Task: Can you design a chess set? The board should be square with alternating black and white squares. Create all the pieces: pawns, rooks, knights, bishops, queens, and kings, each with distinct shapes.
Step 2968:
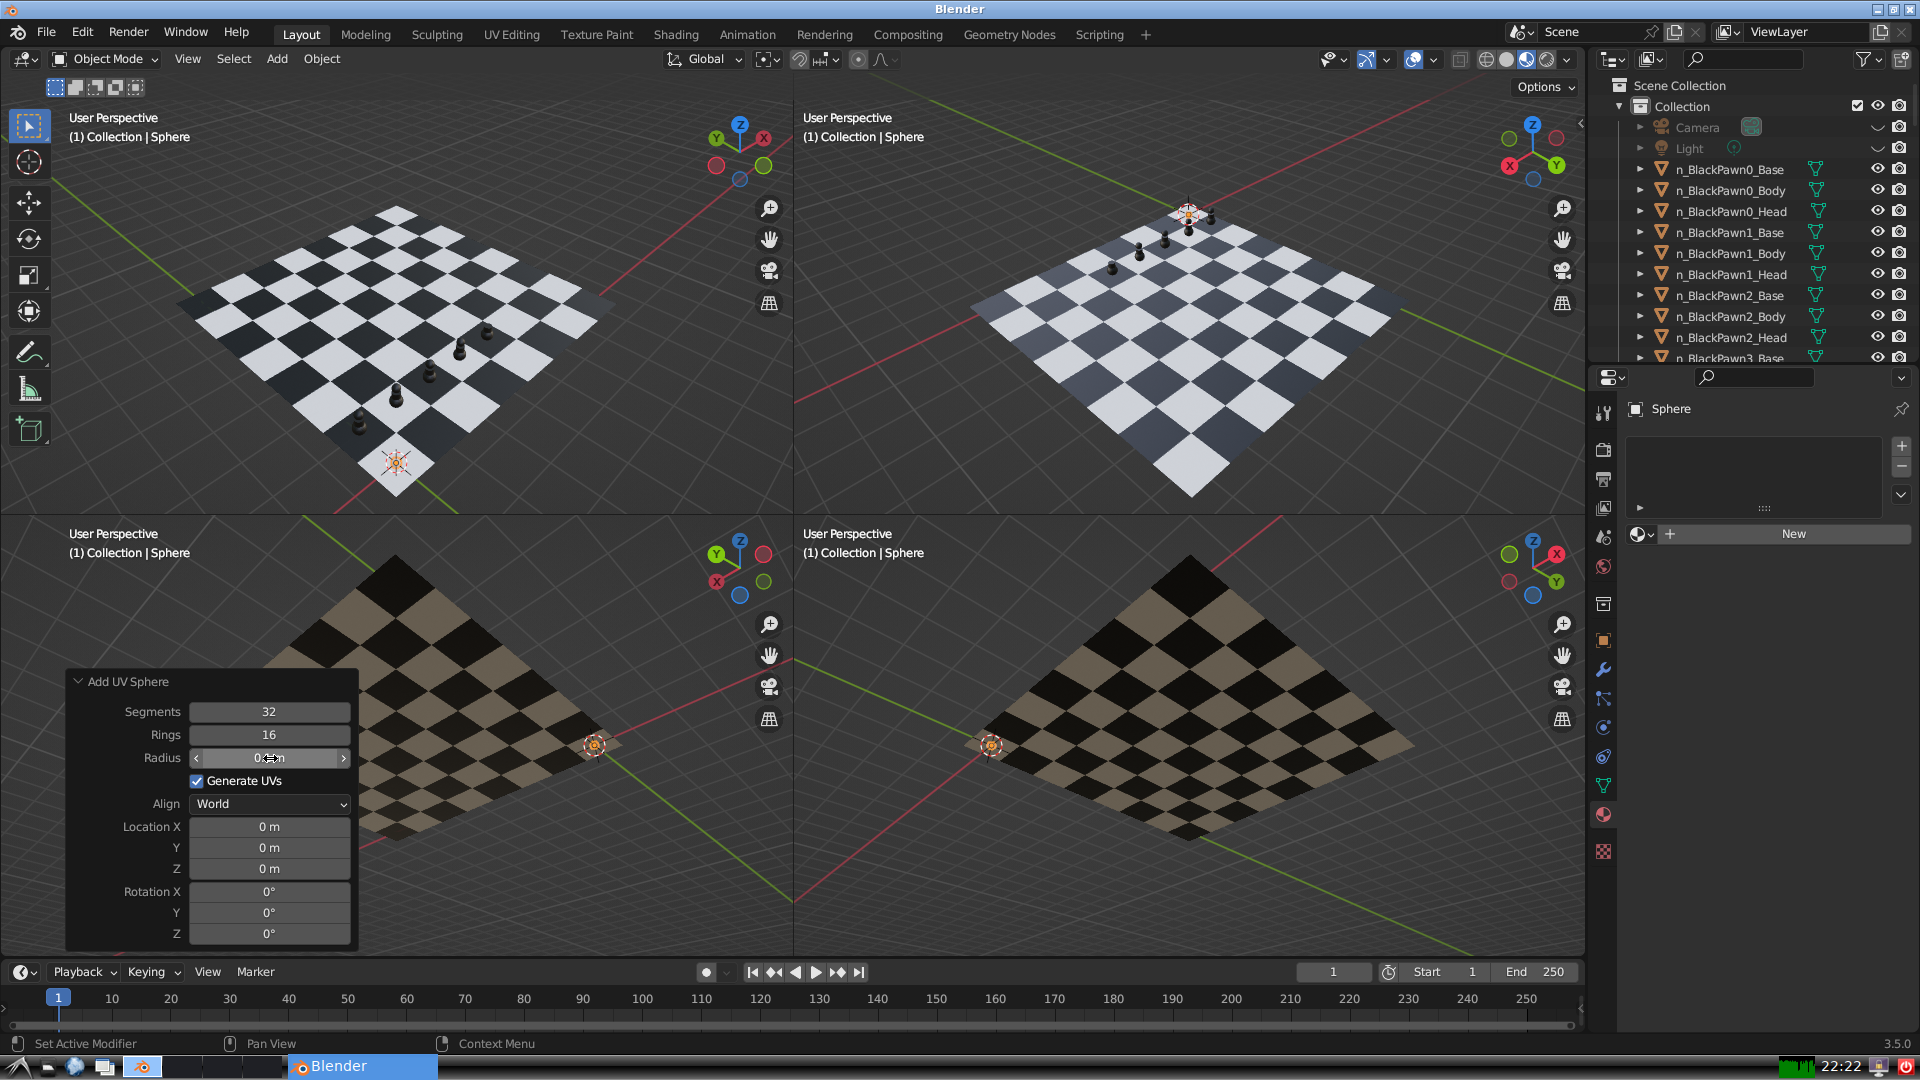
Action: {"mouse_move": [960, 540]}